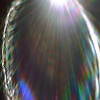
Label: sunburn